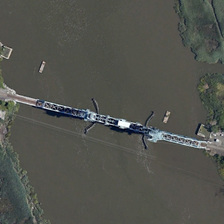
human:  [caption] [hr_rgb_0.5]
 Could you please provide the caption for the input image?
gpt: there is a bridge over the river .

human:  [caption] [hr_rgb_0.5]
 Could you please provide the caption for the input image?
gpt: this bridge is very strong .

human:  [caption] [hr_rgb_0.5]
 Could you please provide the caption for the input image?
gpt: this bridge is very strong .

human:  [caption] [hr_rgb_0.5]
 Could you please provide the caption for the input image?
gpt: there is a bridge over the river .

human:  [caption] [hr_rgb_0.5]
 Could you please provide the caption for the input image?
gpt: there is a bridge over the river .